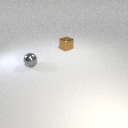
small brown metal cube to the right of small gray metal sphere